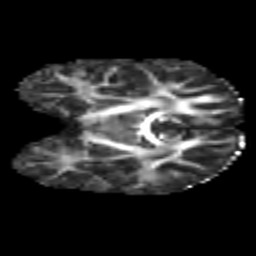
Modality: FA
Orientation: coronal
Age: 7
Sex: male
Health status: healthy